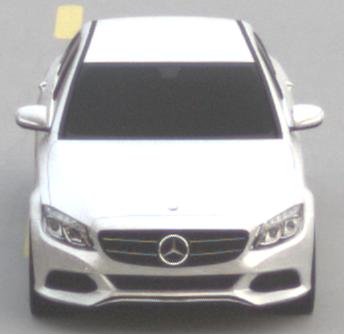
Make: Mercedes-Benz
Model: C 160
Detailed model: C-Class (205) Limousine
Model produced from: 2015/04
Model produced until: 2018/04
Doors: 4
Color: white
Road condition: dry road
Daytime: morning or afternoon
Contrast: low contrast